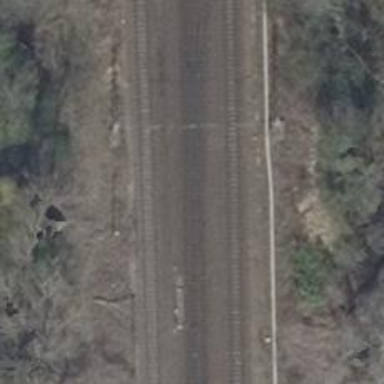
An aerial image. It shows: Contact line indicates electrification.